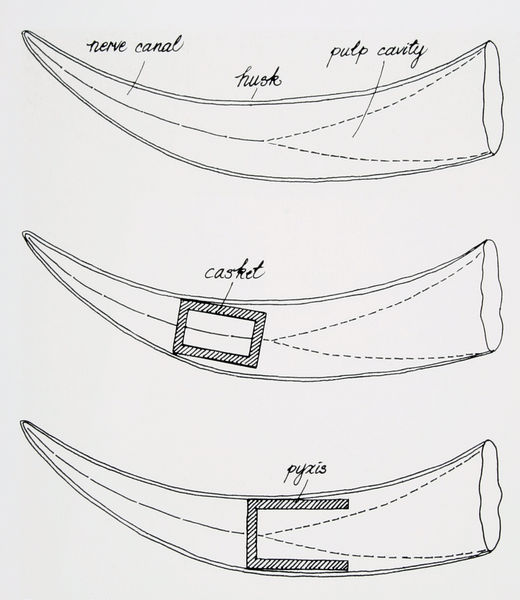
Titel: Schematische Zeichnung: Schnitt durch ein Elfenbeinhorn
Institution: unbekannt
Schlagwörter: weiß, grau, schwarz, skizze, zeichnung, anatomie, horn, kanal, drei, spitzen, schrift, bogen, studie, grafik, linien, striche, bögen, punkte, rechteck, schraffur, schwarzweiß, strich, beschriftung, studien, trichter, hörner, skizzen, forschung, quadrat, englisch, handschrift, beschreibung, elfenbein, zahn, grundriss, bauteile, bezeichnungen, grahik, gestrichelt, kanäle, benennung, aufzeichnung, technische zeichnung, scharffur, strichlinien, casket, pulpa, pyzis, strichlinie, trichtre